Question: I am new to the whole LINQ system, i have my passwords hashed and stored in a varbinary field in my database, now i want to get that value from my database and store it in a byte array to do a comparison using LINQ. I did it like this before:
'''
System.Data.SqlTypes.SqlBytes sqlPassBinary = dr.GetSqlBytes(dr.GetOrdinal("Password"));
'''
Now i want to try and apply this same concept but using LINQ this time. I tried this but it didn't work:
'''
public bool Authenticate(string user, string pass)
{
***LINQDataContext d = new ***LINQDataContext();
var login = from us in d.Users
join ur in d.UserRoles on us.UserRoleID equals ur.UserRoleID
where us.Username == user
select us;
if ((login as IEnumerable<object>).Any())
{
System.Web.HttpContext.Current.Session["UserID"] = login.FirstOrDefault().UserID.ToString();
System.Web.HttpContext.Current.Session["UserRole"] = login.FirstOrDefault().UserRole.ToString();
byte[] sqlbinary = (byte[]) login.FirstOrDefault().Password;;
return true;
}
return false;
}
'''
And i get this error:

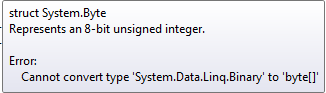
Answer: This error indicates that the collection returned by LINQ is a 'System.Data.Linq.Binary' object and you cannot use it to initialize the 'byte[]', nor to convert it explicitly.
First, you need to convert it to the array, use the LINQ's built-in 'ToArray()' function.
Use
'''
byte[] sqlbinary = login.FirstOrDefault().Password.ToArray();
'''
It should be just fine.